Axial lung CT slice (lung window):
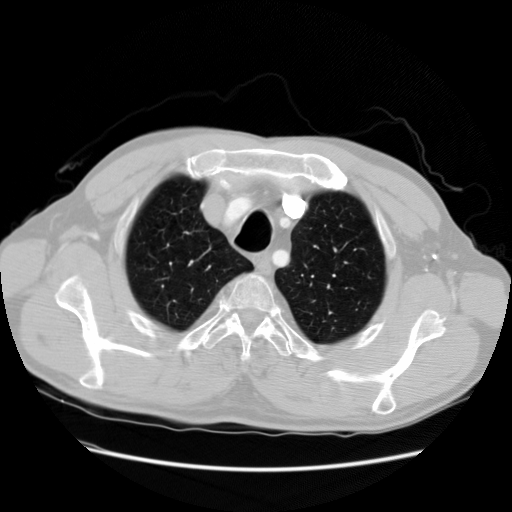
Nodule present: no